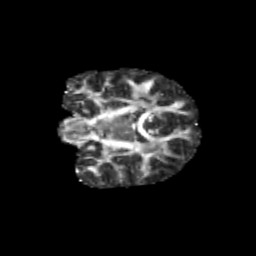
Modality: FA
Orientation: coronal
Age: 9
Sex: male
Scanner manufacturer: siemens
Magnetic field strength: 3 T
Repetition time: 3.8 s
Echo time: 0.07 s